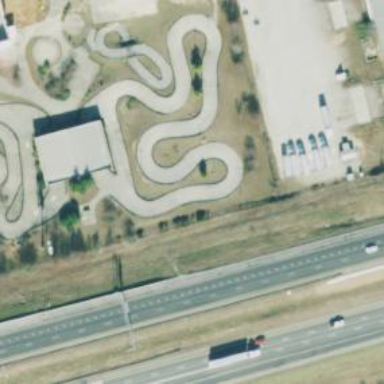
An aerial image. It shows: Raceway for motor sports.